Interaction volume radius: 5 \u00c5
Interaction volume height: 40 \u00c5
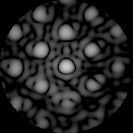
Disorder parameter: 0.2586